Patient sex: M
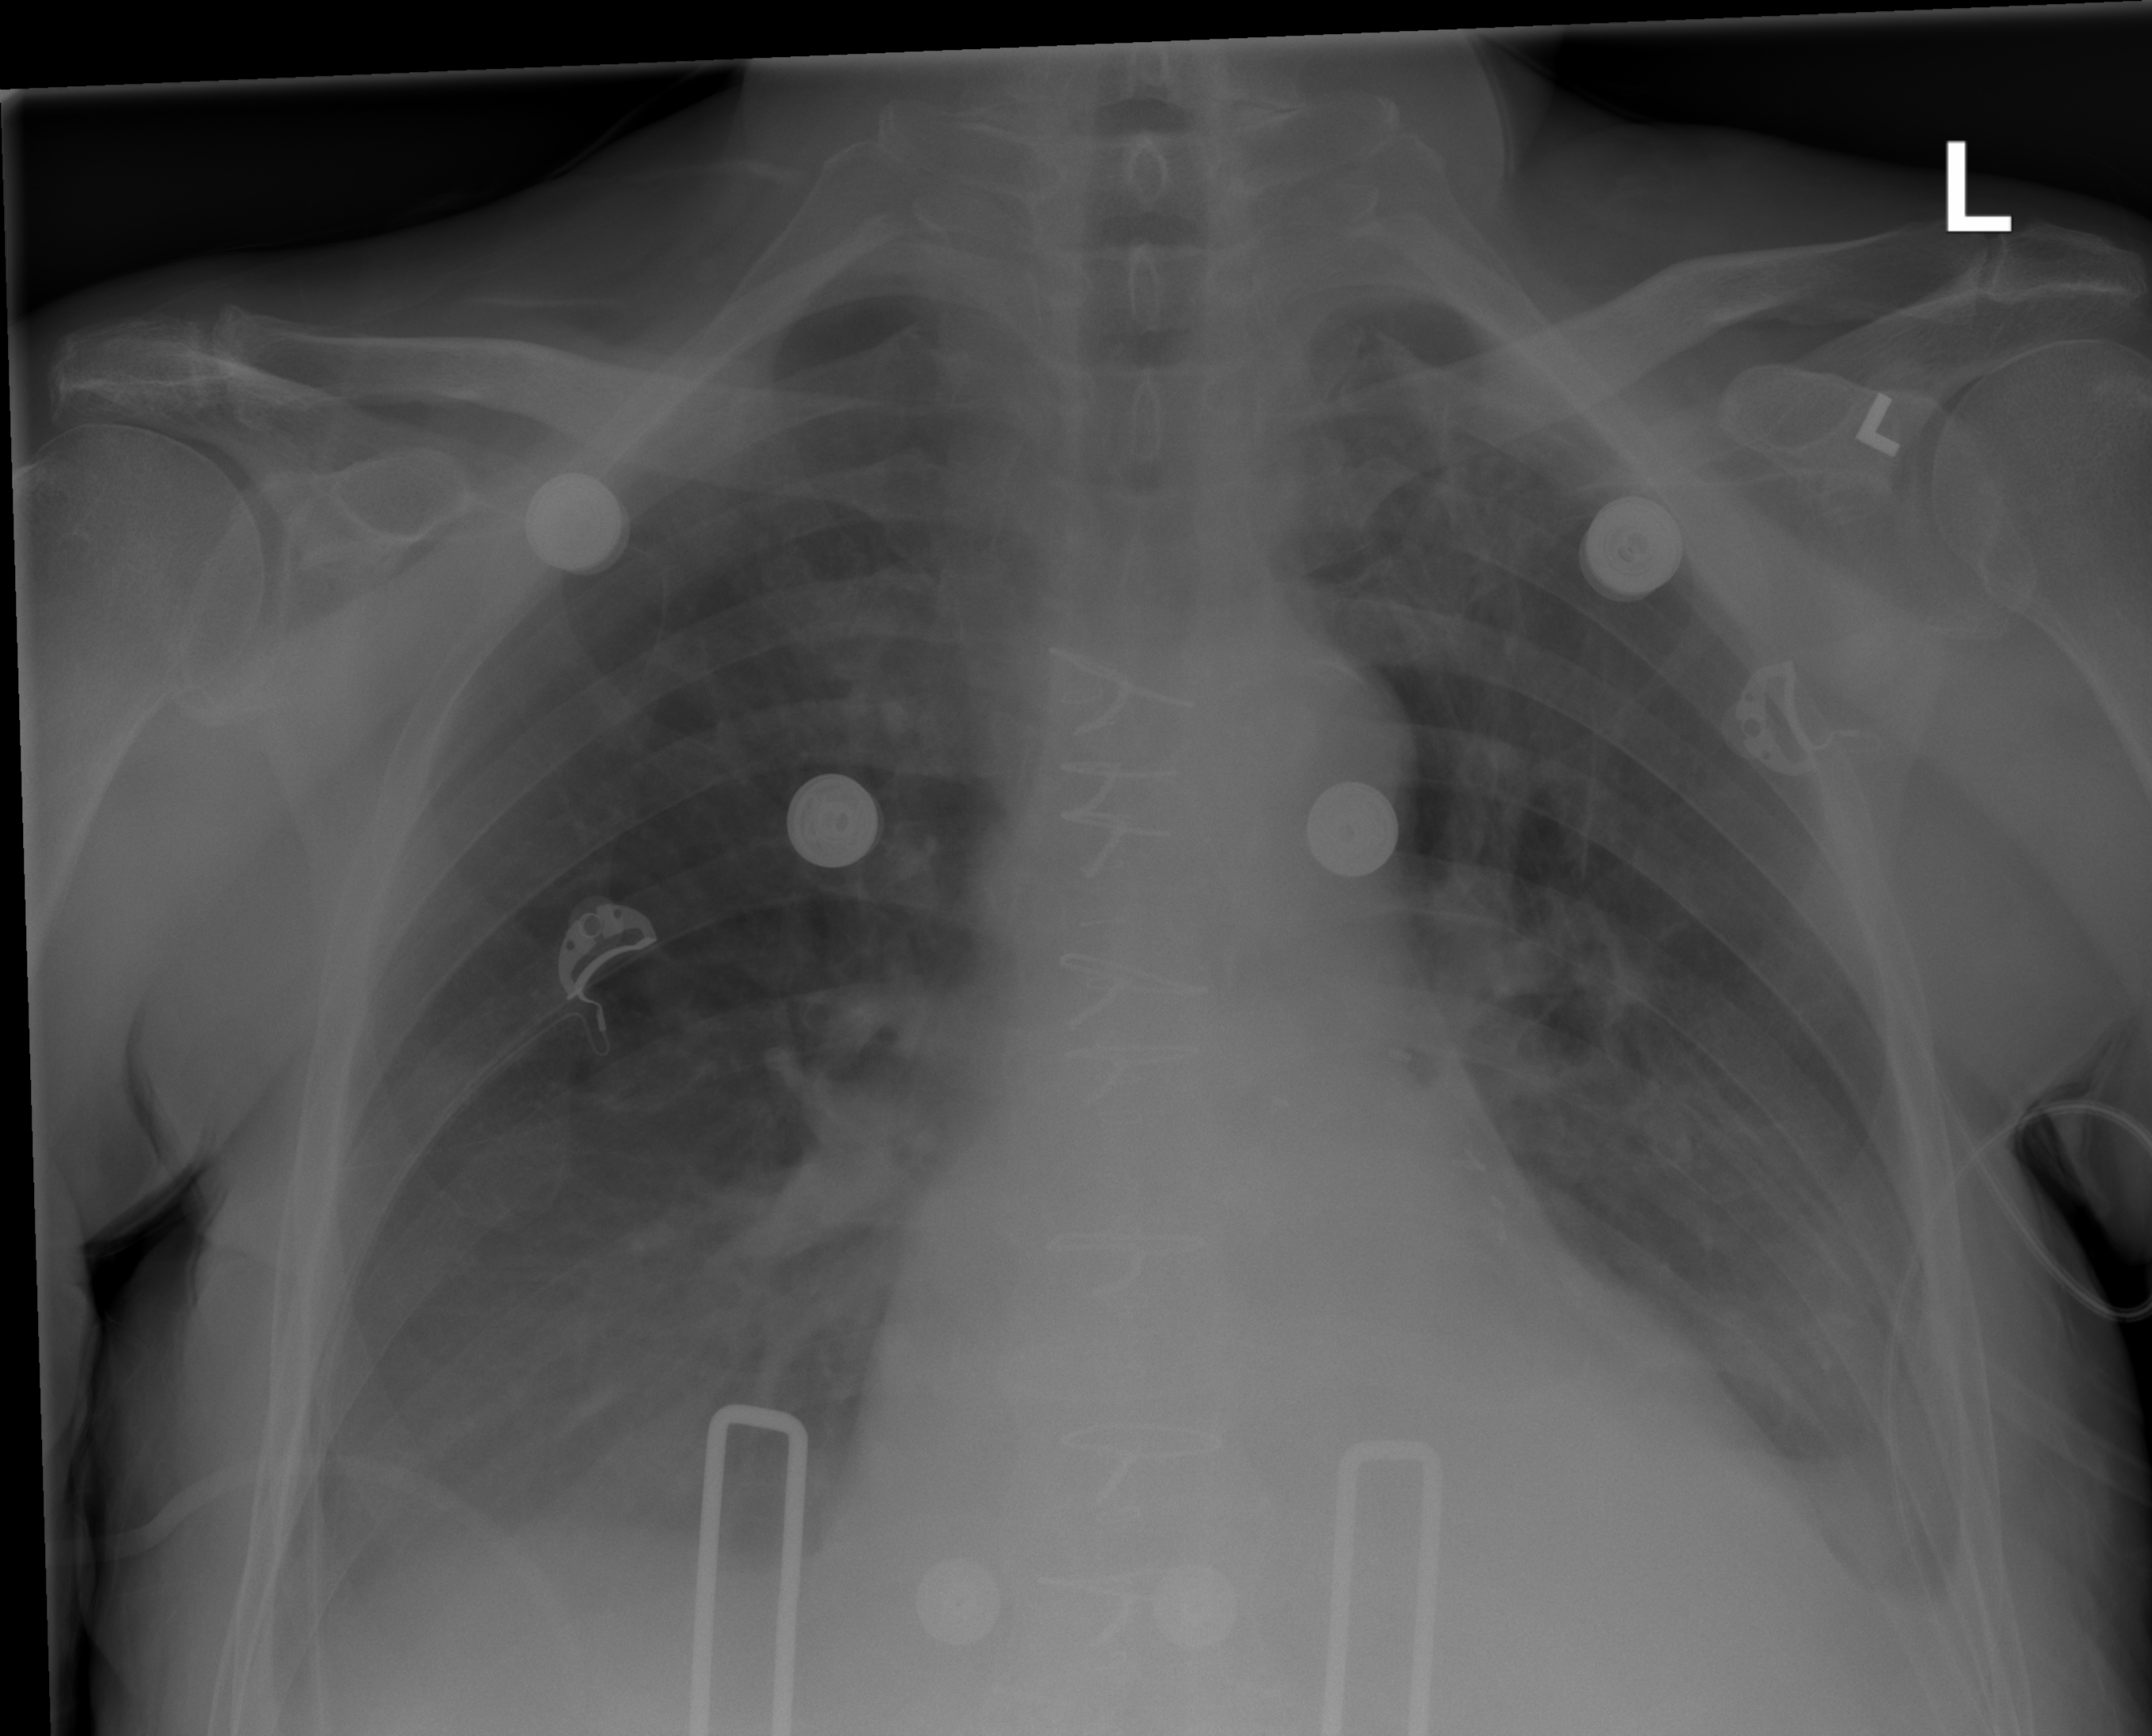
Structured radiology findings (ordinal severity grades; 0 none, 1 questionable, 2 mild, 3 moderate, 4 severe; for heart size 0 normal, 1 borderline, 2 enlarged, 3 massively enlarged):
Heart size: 0
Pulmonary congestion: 2
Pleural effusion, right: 2
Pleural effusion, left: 2
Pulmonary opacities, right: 0
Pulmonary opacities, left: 0
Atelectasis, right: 2
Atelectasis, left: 2